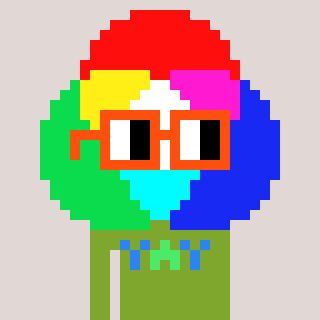
a pixel art character with square orange glasses, a color circle-shaped head and a slimegreen-colored body on a warm background